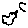
Label: bird